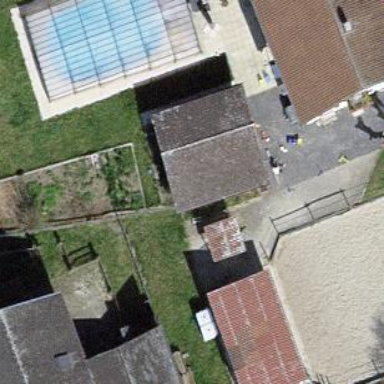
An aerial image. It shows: Garage building.